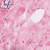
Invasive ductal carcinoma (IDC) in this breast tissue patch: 0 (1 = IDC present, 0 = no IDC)